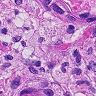
Metastatic tissue present: yes